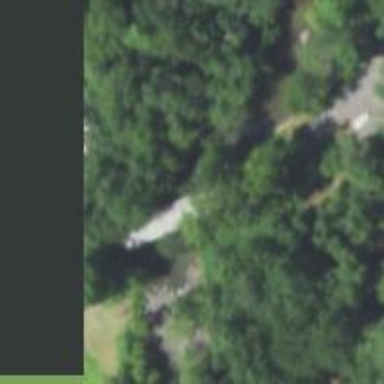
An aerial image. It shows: Unclassified road with covered bridge.